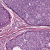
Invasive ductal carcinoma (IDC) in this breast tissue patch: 0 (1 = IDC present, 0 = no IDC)